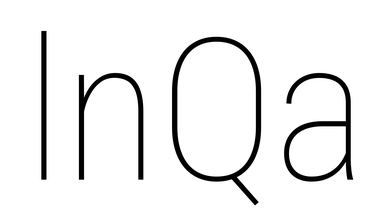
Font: Roboto_Condensed_Thin